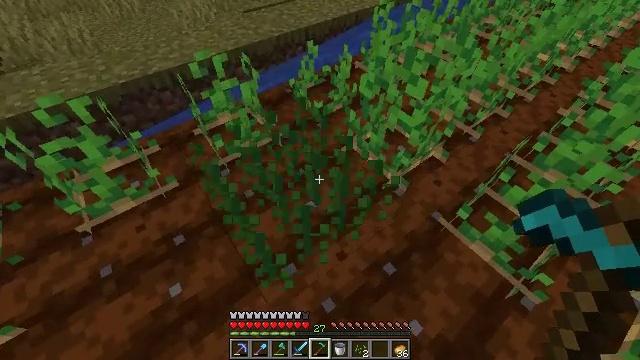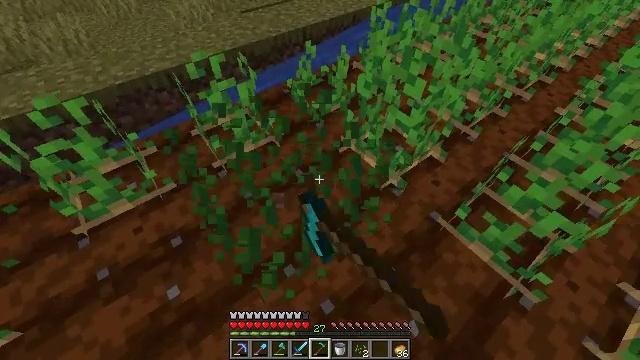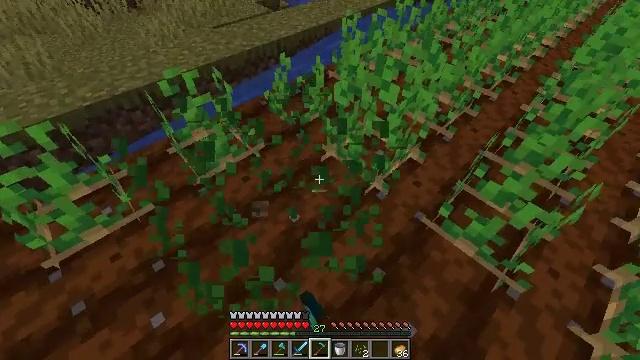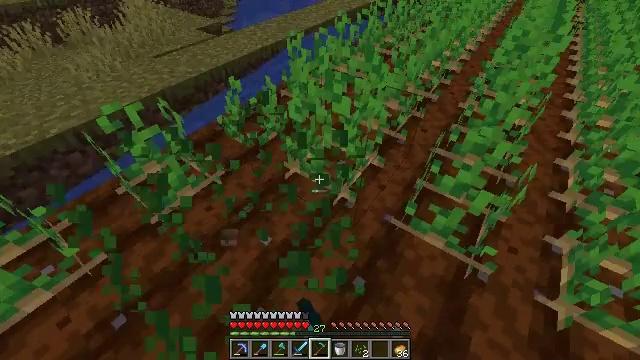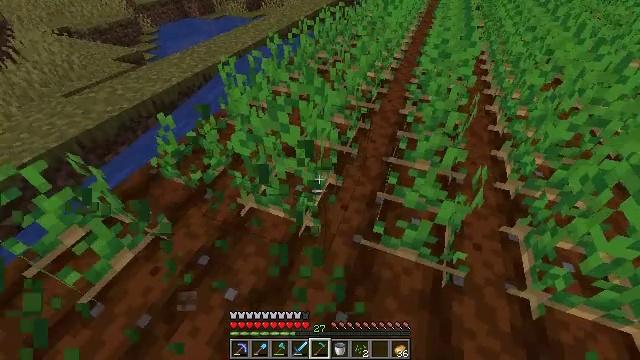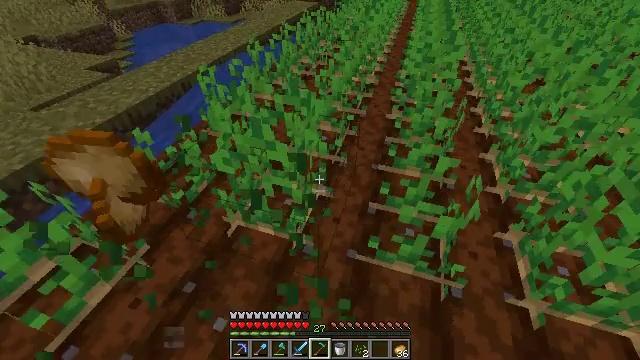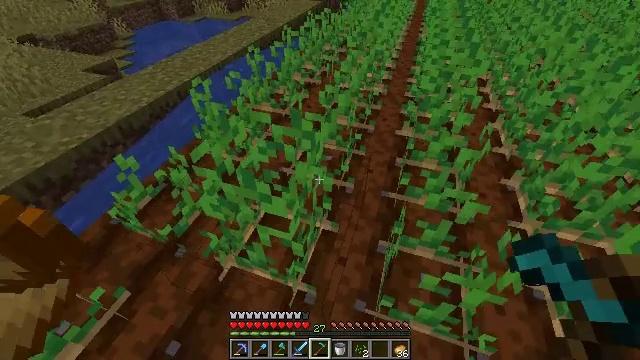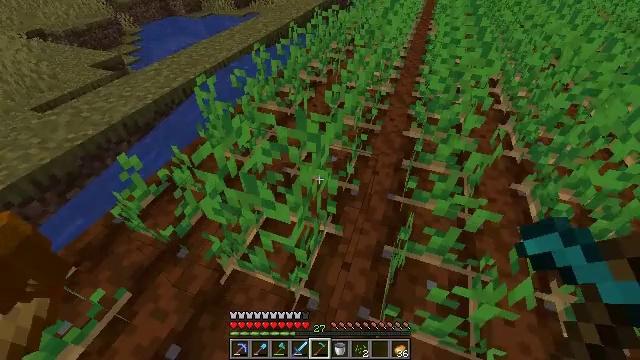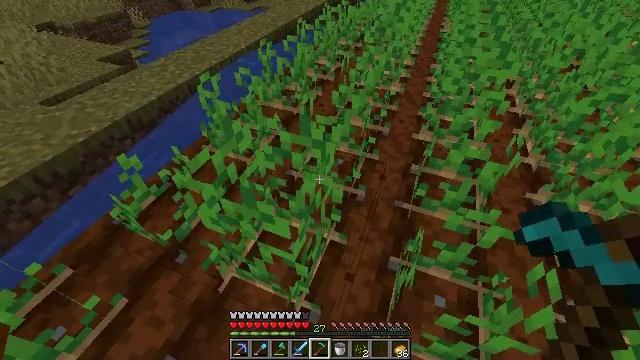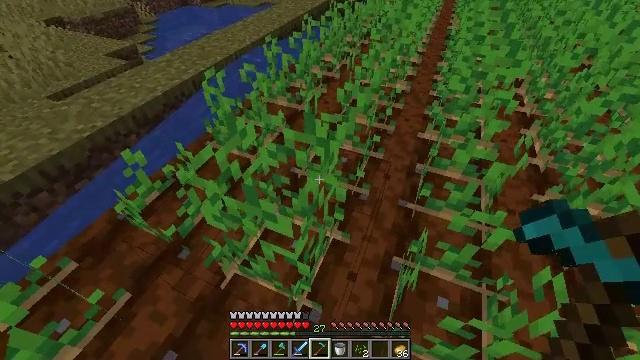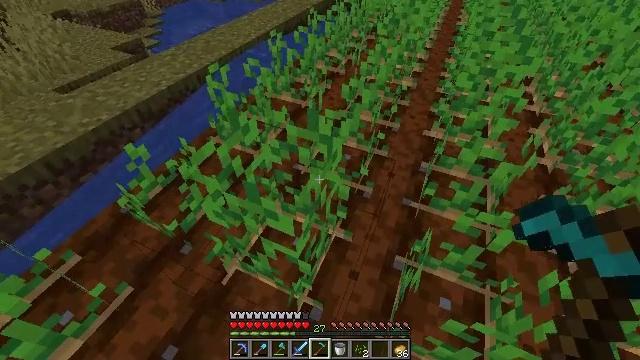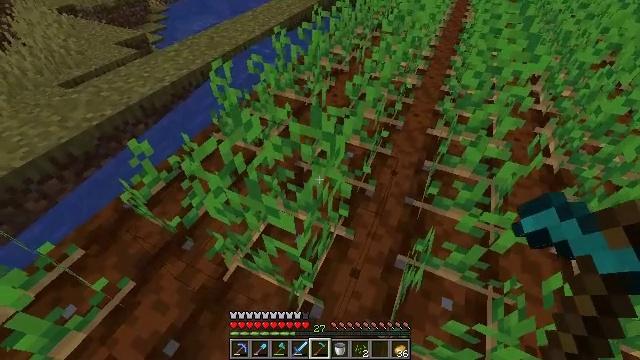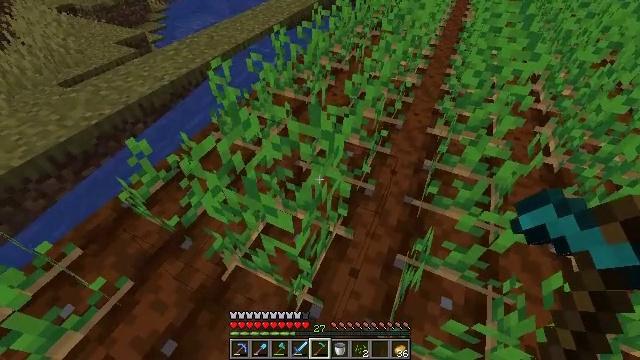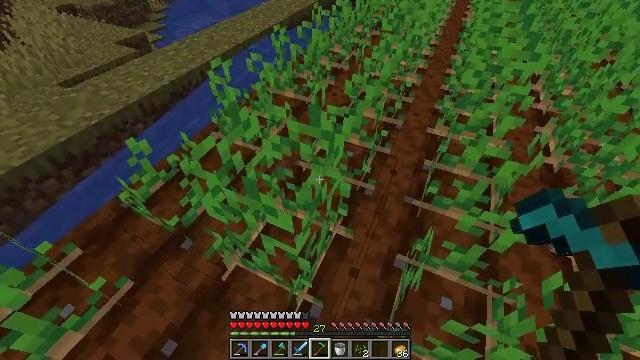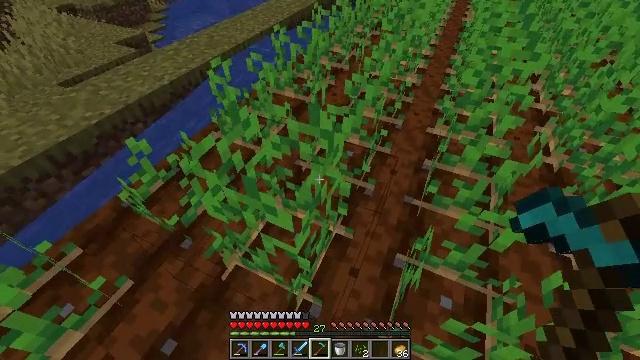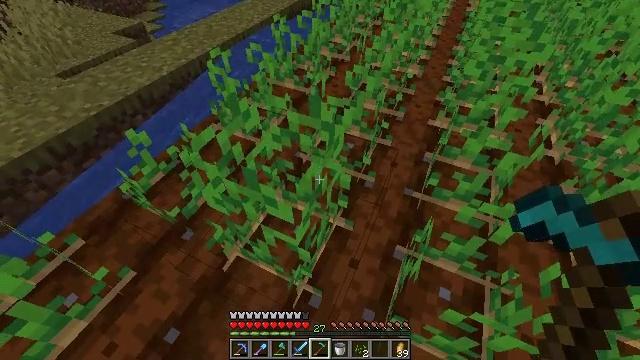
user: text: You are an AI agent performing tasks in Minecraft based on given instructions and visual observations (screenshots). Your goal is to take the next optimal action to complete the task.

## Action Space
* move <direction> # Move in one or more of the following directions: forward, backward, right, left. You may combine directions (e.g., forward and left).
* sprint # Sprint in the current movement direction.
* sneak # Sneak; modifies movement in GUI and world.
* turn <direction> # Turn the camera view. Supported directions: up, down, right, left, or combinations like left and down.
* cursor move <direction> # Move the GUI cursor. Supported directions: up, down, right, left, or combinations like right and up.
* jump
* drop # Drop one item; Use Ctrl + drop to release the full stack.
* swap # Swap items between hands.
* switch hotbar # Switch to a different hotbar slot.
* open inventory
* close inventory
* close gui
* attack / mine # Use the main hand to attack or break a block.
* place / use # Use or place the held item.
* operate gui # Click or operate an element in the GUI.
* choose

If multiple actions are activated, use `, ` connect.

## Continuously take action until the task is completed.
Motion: motion action
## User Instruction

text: Dig up potatoes from the soil.
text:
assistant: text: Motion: attack / mine
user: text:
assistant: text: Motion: turn right and up
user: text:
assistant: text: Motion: move forward, turn right and up
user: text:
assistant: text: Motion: move forward, turn right and up
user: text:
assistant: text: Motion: move forward, turn right
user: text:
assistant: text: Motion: move forward
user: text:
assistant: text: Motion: turn left
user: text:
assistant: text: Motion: turn left
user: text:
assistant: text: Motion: turn left
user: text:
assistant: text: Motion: turn left
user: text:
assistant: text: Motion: no_op
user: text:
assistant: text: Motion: no_op
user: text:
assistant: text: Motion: no_op
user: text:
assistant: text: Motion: no_op
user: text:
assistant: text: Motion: turn down
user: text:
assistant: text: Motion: turn down
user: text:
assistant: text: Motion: turn left and down
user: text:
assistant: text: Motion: attack / mine
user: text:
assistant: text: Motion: attack / mine
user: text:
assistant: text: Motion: attack / mine
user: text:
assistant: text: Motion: turn left and up
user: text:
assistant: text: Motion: turn left and up
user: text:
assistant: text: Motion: move forward, turn left and up
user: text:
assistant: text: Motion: move forward and move right, turn left and up
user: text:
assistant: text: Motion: move forward and move right, turn left and up
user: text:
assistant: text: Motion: move forward and move right
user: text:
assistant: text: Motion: move right
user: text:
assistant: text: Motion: move right
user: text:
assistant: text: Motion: move right
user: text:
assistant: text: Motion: no_op